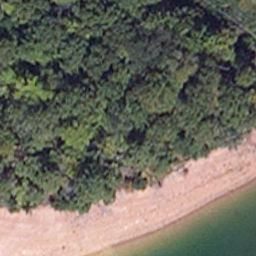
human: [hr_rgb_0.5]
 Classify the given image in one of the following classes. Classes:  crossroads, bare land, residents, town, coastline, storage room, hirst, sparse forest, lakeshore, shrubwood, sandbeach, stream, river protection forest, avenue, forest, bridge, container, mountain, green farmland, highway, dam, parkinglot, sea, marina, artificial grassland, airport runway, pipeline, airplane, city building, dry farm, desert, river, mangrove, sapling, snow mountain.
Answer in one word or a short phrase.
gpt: lakeshore